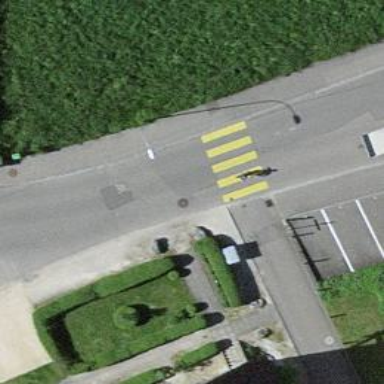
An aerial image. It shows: Marked crossing with zebra stripes on the road.